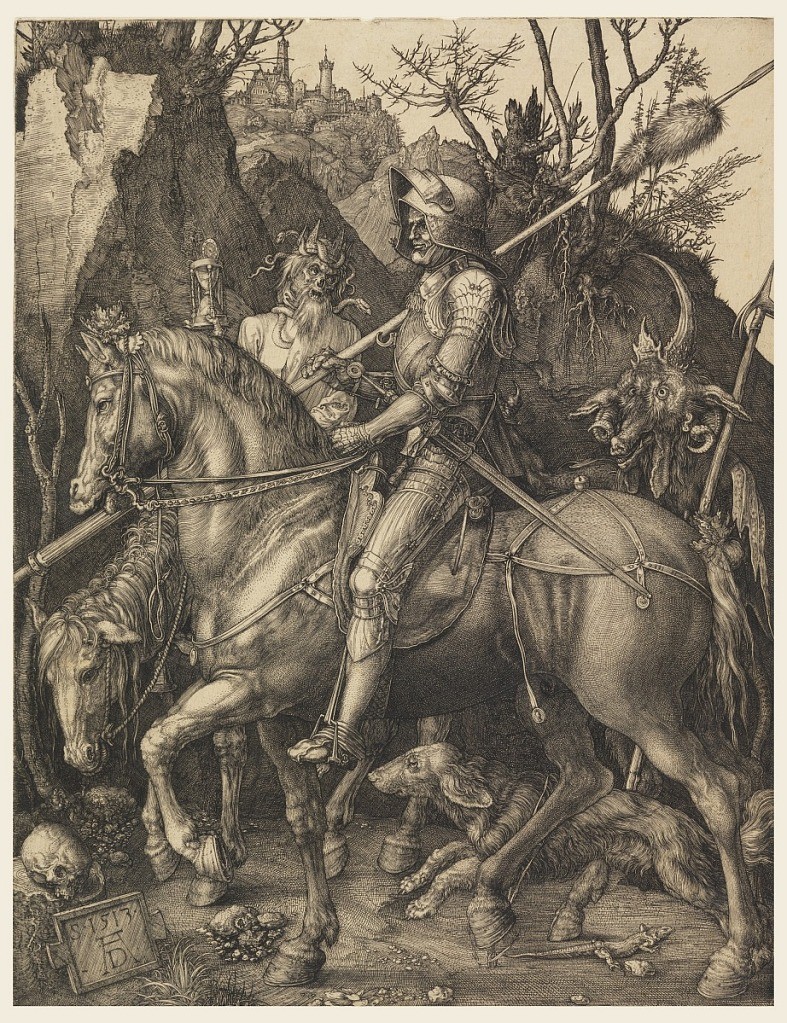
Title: Knight, Death, and the Devil
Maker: Albrecht Dürer, German, 1471–1528
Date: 1513
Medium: Engraving on laid paper
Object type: Print
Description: A knight in armor, and bearing arms, rides horseback, facing left, in profile. Death rides beside him, showing him an hourglass. A devil follows, his claws extended toward the knight. Rocky landscape in background. A dog and a lizard in foreground.  At lower left, monogram of Dürer, and date of 1513 on tablet resting against a stone on which a skull is placed.